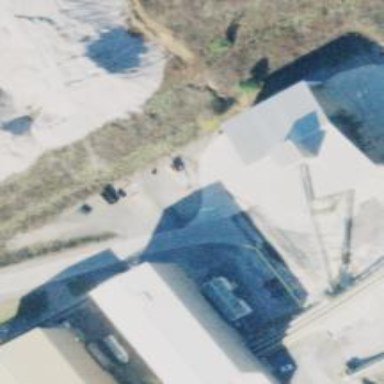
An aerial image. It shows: Industrial building.